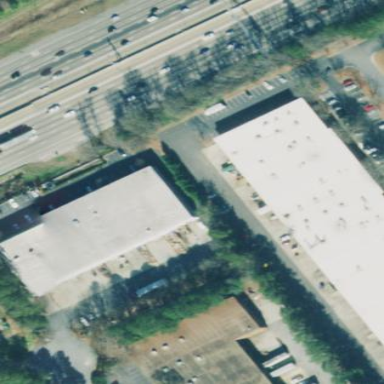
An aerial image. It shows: Retail building.